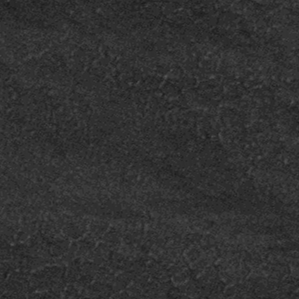
Label: frost